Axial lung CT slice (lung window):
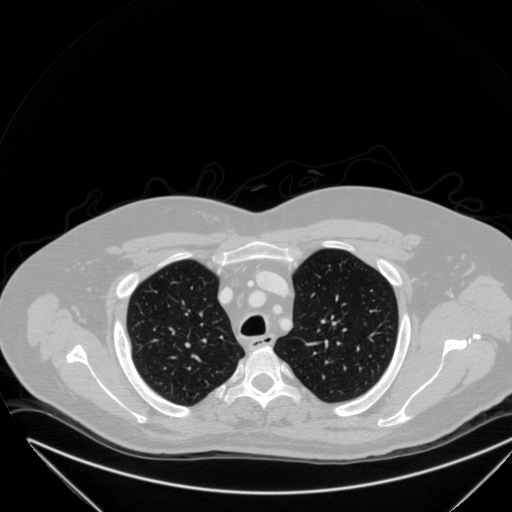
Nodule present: no